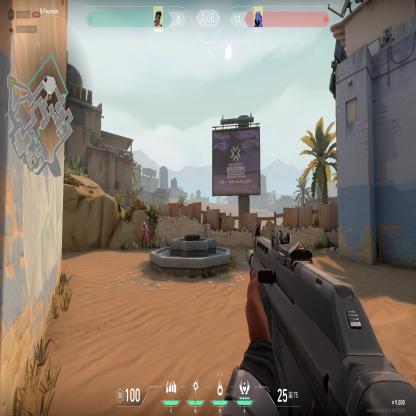
Label: enemy